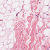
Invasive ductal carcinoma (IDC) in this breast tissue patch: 0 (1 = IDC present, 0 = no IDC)